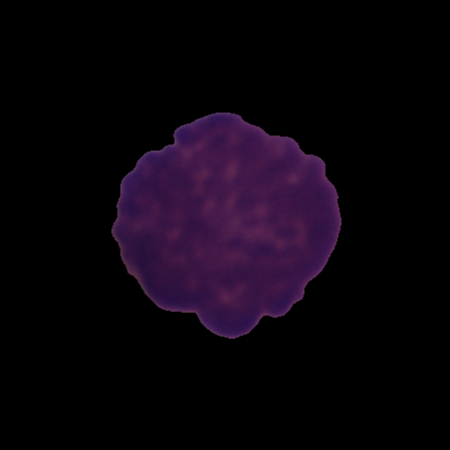
Label: cancer